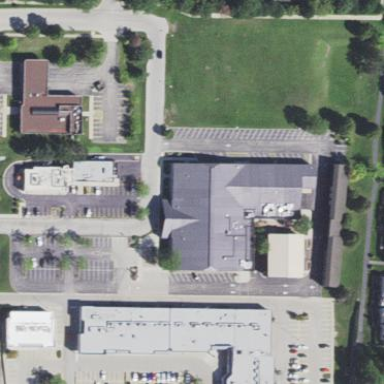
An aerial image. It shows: Community center building.